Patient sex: F
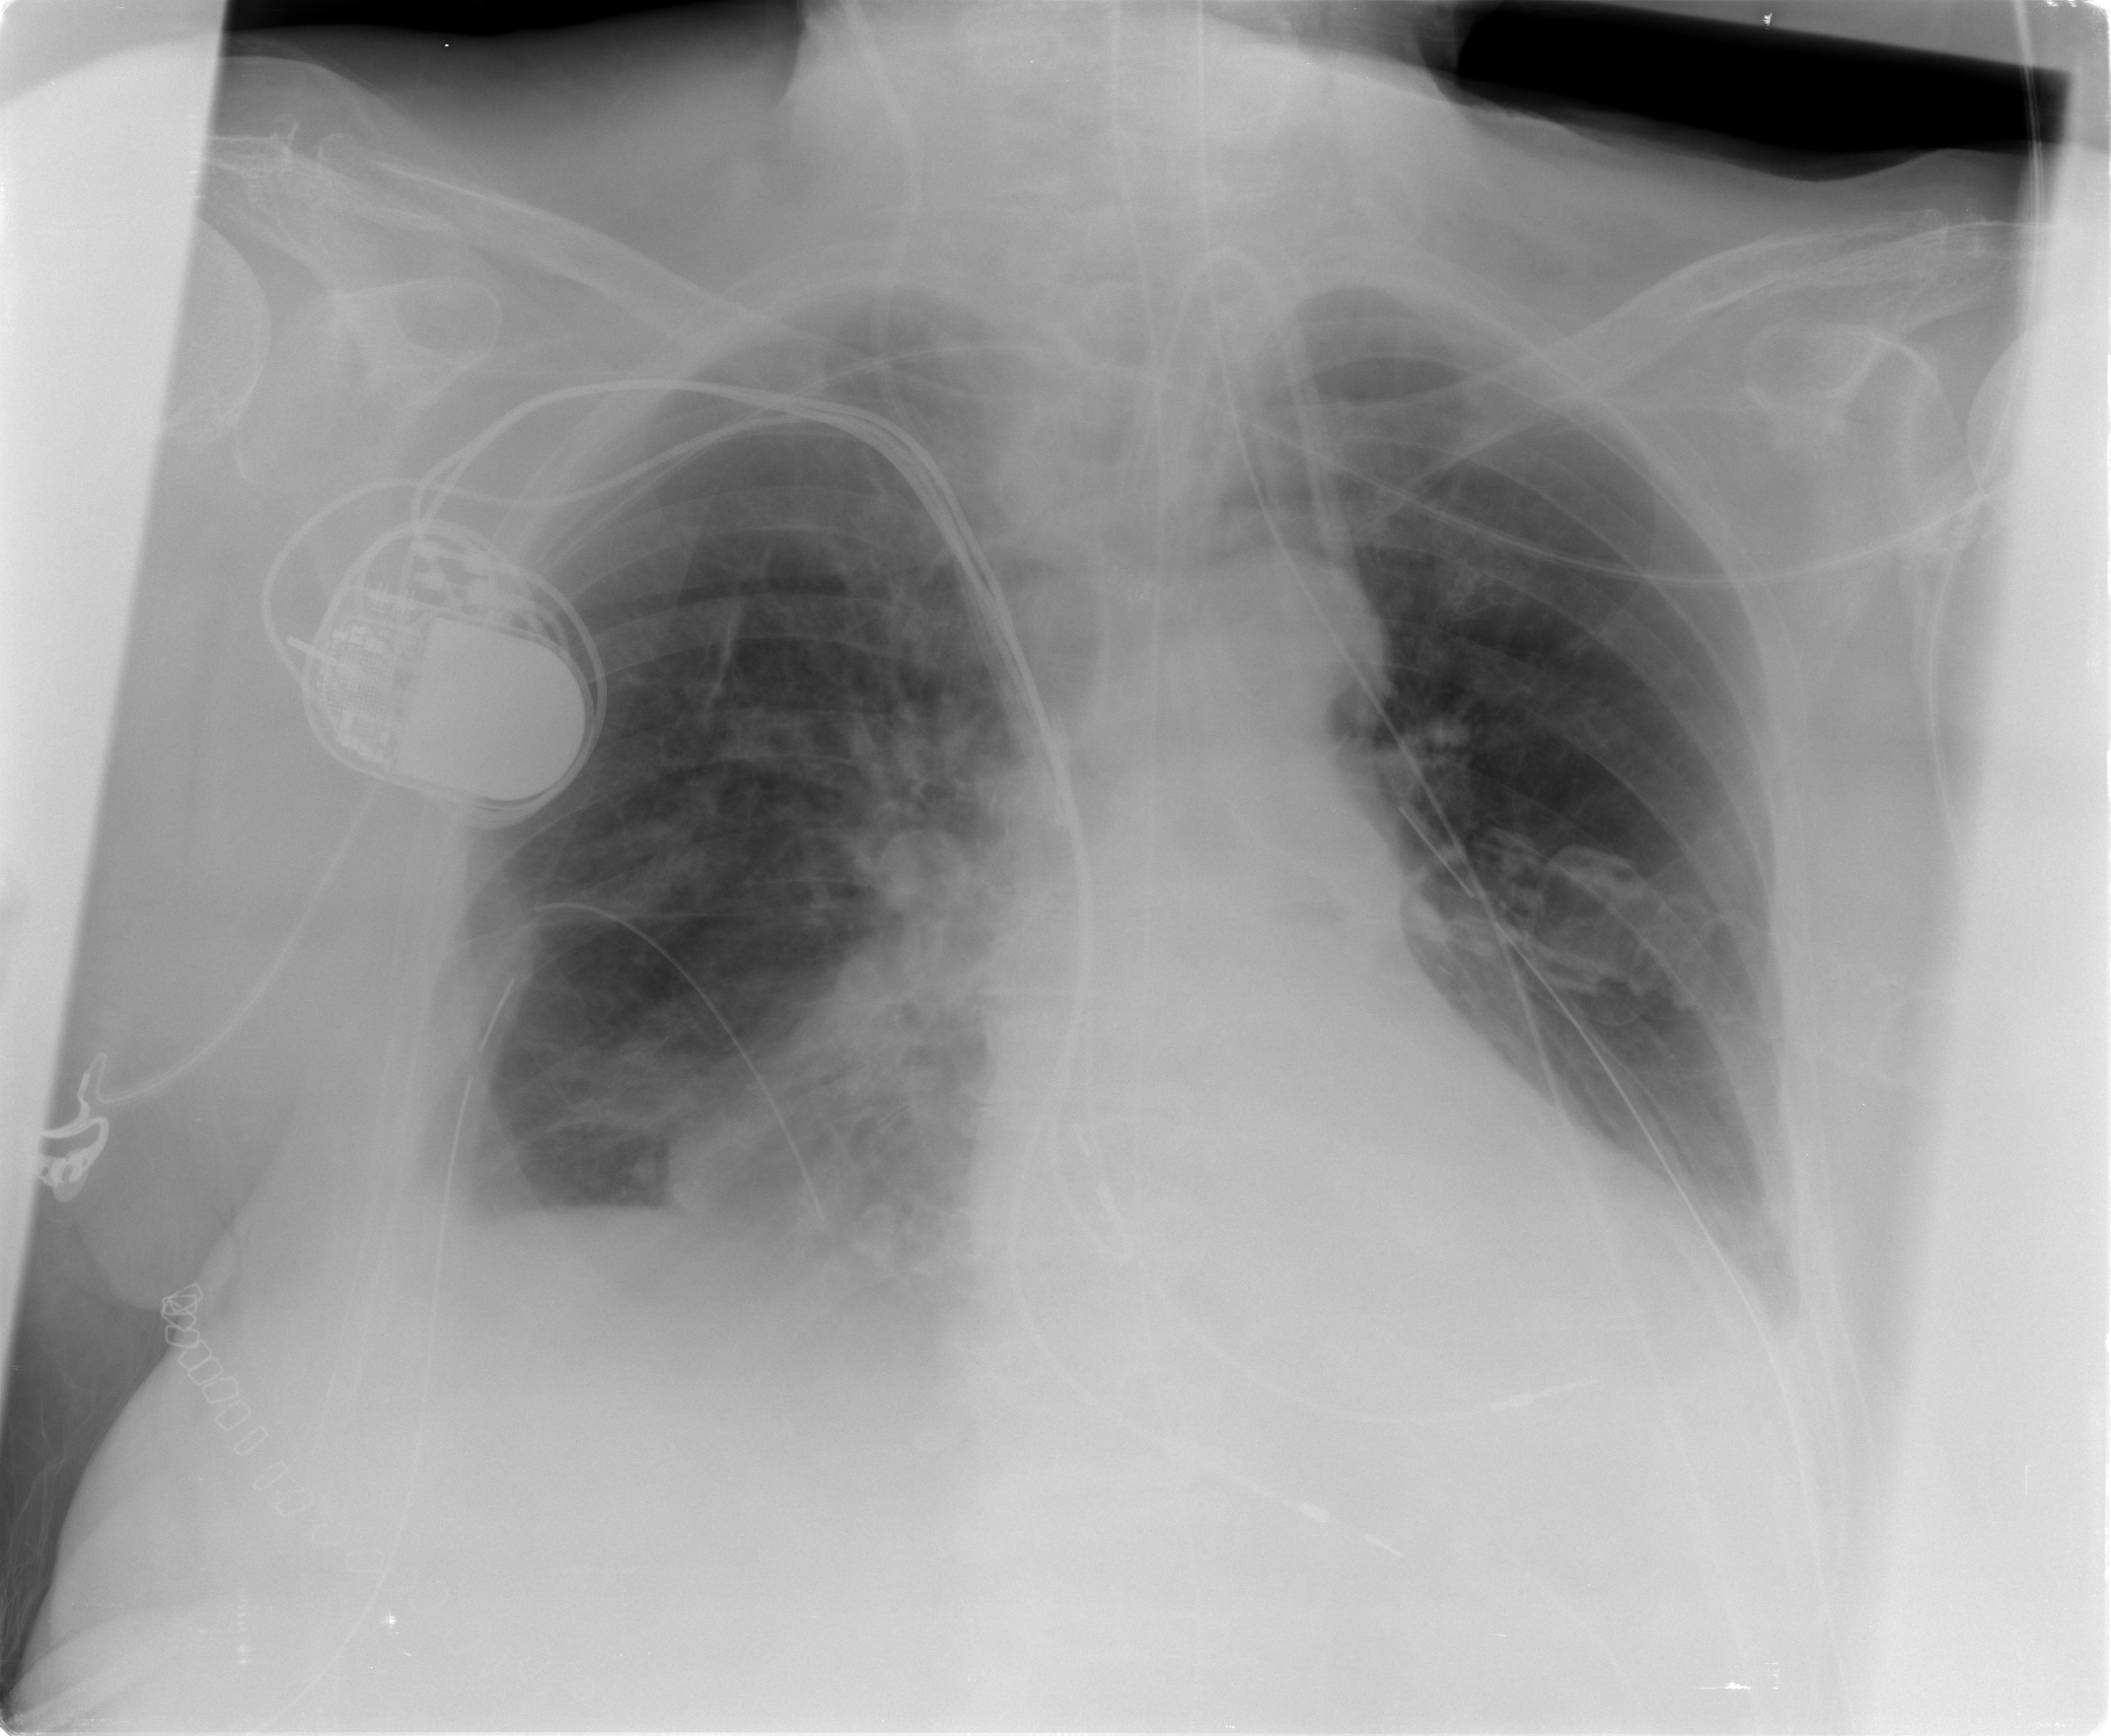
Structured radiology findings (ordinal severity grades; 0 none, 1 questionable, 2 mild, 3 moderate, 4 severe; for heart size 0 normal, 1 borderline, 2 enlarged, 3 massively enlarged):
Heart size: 2
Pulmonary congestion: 2
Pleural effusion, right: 1
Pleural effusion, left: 0
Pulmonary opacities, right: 2
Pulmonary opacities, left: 0
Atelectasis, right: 2
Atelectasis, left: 0